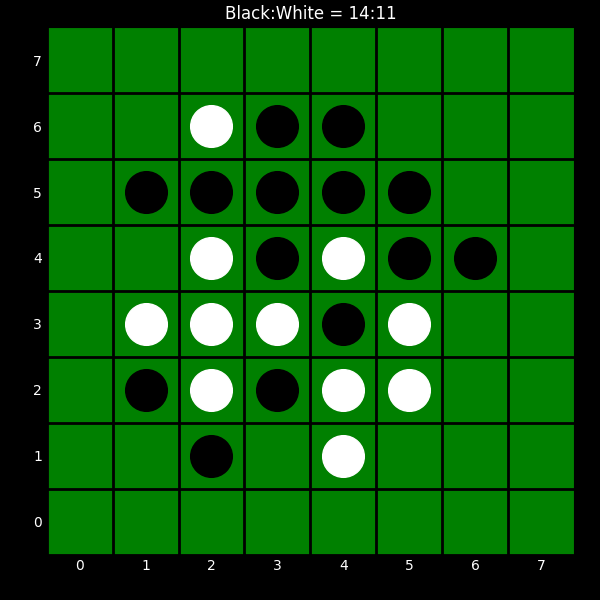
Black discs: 14
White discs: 11